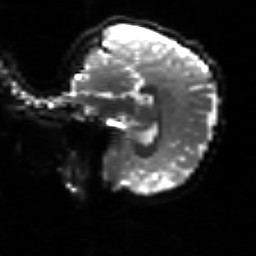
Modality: sbref
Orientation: sagittal
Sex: female
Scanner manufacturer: siemens
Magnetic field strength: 3 T
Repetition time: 5 s
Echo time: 0.071 s